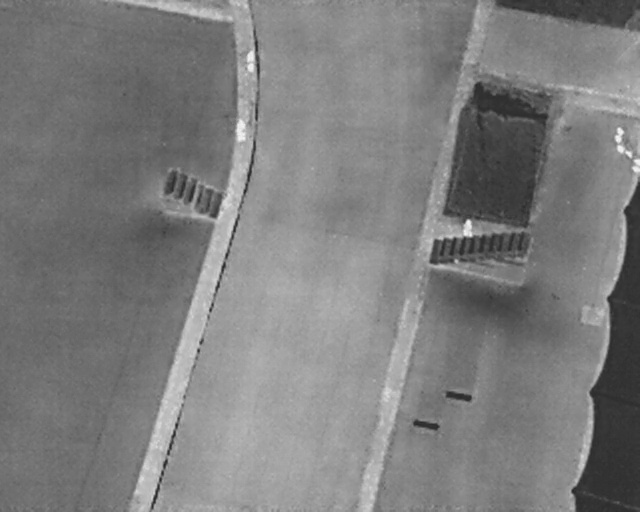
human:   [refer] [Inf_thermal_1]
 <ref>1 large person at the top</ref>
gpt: <box>[[35, 24, 40, 26, 2]]</box>

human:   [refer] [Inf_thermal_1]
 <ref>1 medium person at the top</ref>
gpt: <box>[[37, 10, 41, 12, 2]]</box>